Brain MRI, t2w sequence, axial 2D slice.
Patient: age 50, sex M, weight 90 kg, height 1.9 m
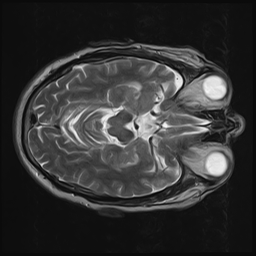